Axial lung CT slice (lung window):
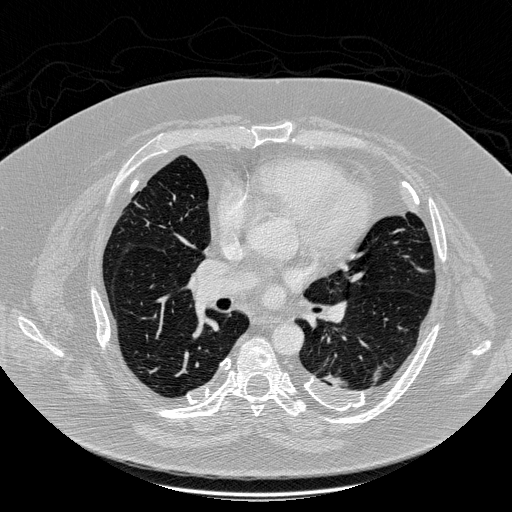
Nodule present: no